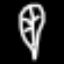
Label: leaf